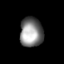
Tissue: skin
Cell type: Epithelial cells
Senescence score: 0.2529
Nuclear area (px): 659
Mean DAPI intensity: 133.346